Question: If today is say 15th August 2012 then the query should return the following
'''
15/01/2011,
15/02/2011,
...
...
15/07/2012
15/08/2012
'''
If today is 31st August 2012 then the query would return
'''
31/01/2011,
28/02/2011, <<<<this is the nearest date
...
...
31/07/2012
31/08/2012
'''
We have a vw_DimDate in our Warehouse which should help
It contains the following fields

Currently I'm using the following but it seems rather convoluted! ...
'''
DECLARE @Dt DATETIME = '31 JUL 2012'--GETDATE()
;WITH DateSet_cte(DayMarker)
AS
(
SELECT DayMarker
FROM WHData.dbo.vw_DimDate
WHERE
DayMarker >= CONVERT(DATETIME,CONVERT(CHAR(4),DATEADD(YEAR,-1,@Dt),112) + '0101') AND
DayMarker <=@Dt
)
, MaxDate_cte(MaxDate)
AS
(
SELECT [MaxDate] = MAX(DayMarker)
FROM DateSet_cte
)
SELECT
[Mth] = CONVERT(DATETIME,CONVERT(CHAR(6),a.DayMarker,112) + '01')
, MAX(a.DayMarker) [EquivDate]
FROM DateSet_cte a
WHERE DAY(a.DayMarker) <= (SELECT DAY([MaxDate]) FROM MaxDate_cte)
GROUP BY CONVERT(DATETIME,CONVERT(CHAR(6),a.DayMarker,112) + '01')
'''
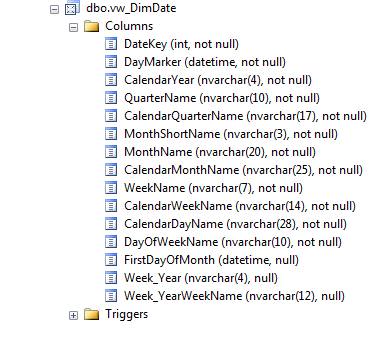
Answer: '''
;with Numbers as (
select distinct number from master..spt_values where number between 0 and 23
), Today as (
select CONVERT(date,CURRENT_TIMESTAMP) as d
)
select
DATEADD(month,-number,d)
from
Numbers,Today
where DATEPART(year,DATEADD(month,-number,d)) >= DATEPART(year,d) - 1
'''
Seems odd to want a variable number of returned values based on how far through the year we are, but that's what I've implemented.
When you use 'DATEADD' to add 'month's to a value, then it automatically adjusts the day number if it would have produced an out of range date (e.g. 31st February), such that it's the last day of the month. Or, as <URL> puts it:
> If is and the month has more days than the return month and the day does not exist in the return month, the last day of the return month is returned.
Of course, if you already have a numbers table in your database, you can eliminate the first CTE. You mentioned that you "have a vw_DimDate in our Warehouse which should help", but since I have idea on what that (presumably, a) view contains, it wasn't any help.